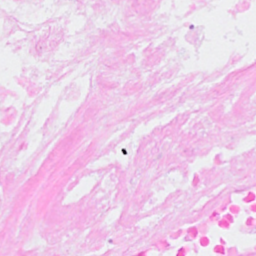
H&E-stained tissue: Breast